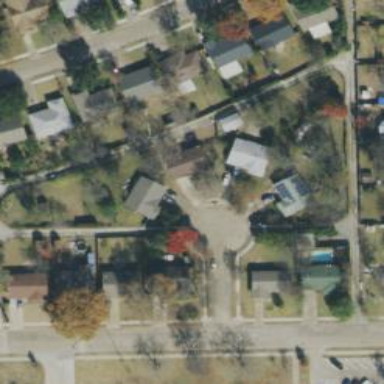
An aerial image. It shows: Alleyway designated as service road.